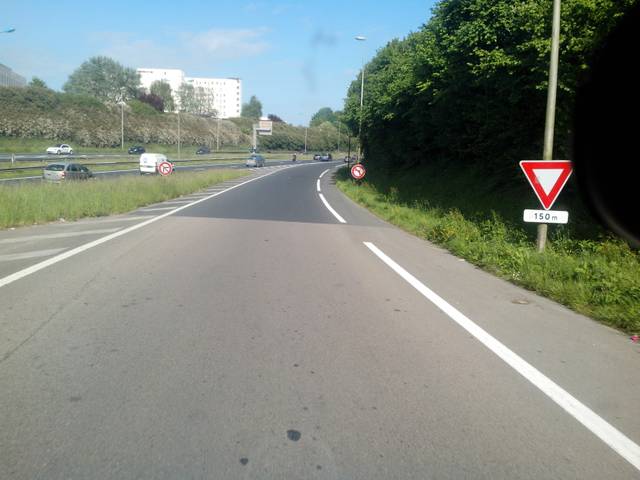
Region: France
Coordinates: 49.203, -0.3591